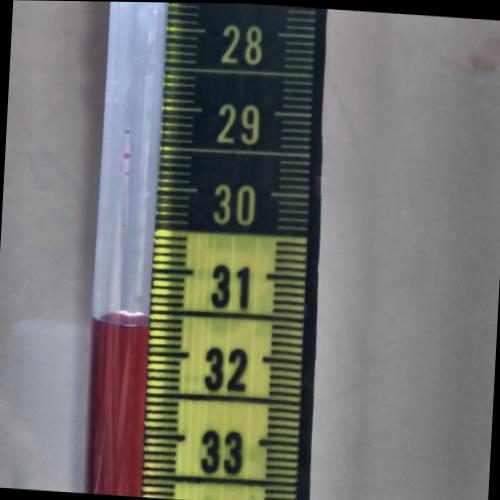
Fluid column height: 31.7 cm